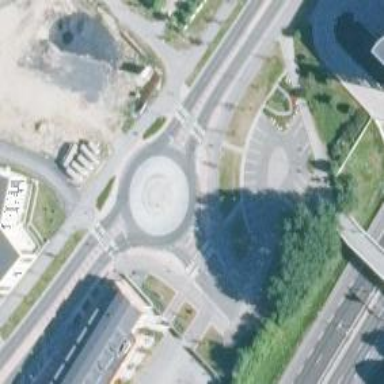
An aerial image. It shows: Secondary road leading to roundabout.